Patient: sex F, age 75
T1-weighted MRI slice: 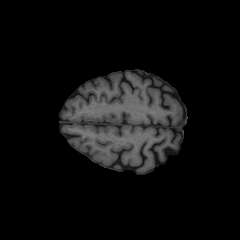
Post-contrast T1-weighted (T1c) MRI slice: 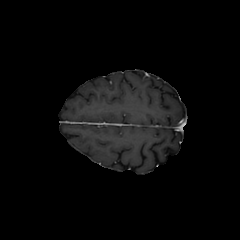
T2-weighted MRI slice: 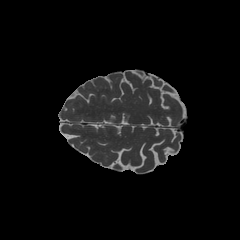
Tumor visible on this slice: no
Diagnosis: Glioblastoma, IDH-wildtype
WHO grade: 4